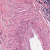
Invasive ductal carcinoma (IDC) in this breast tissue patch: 0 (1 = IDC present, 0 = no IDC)